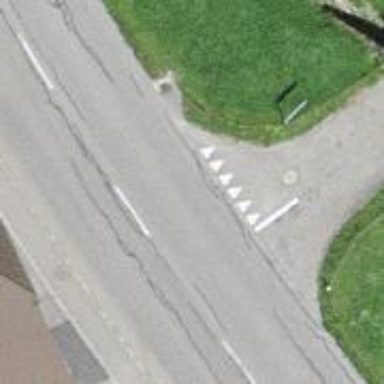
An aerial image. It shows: Road with "give way" sign.